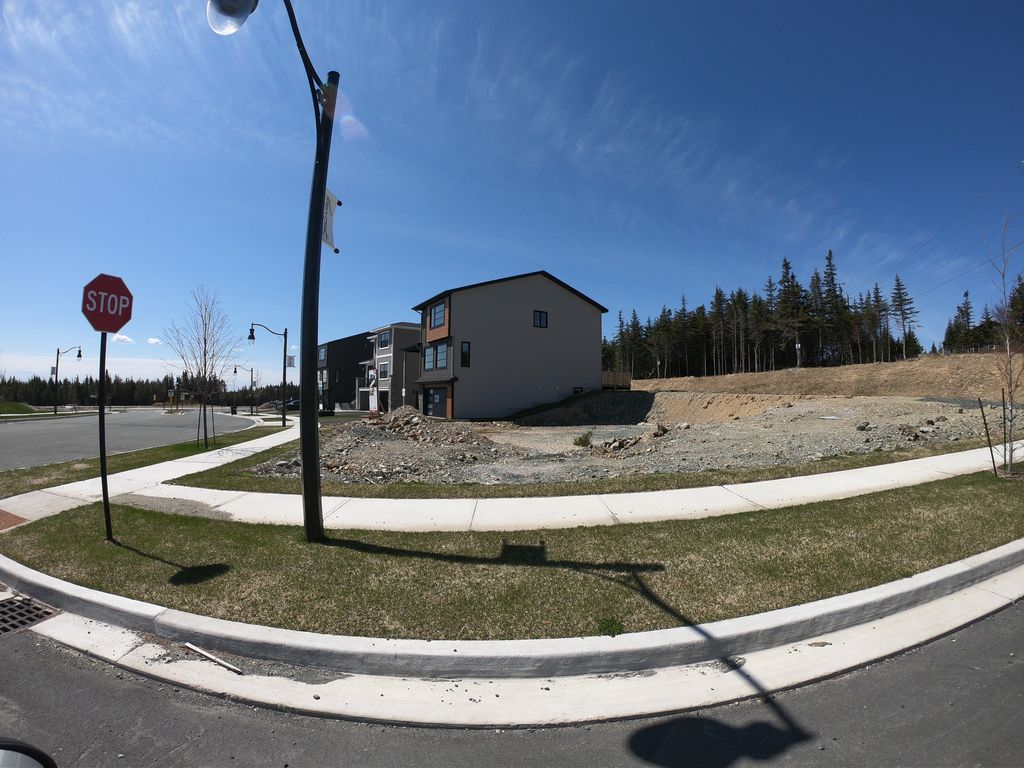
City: st_johns